Aerial crown-view tile of a tropical tree (Barro Colorado Island, Panama), acquired 20241216:
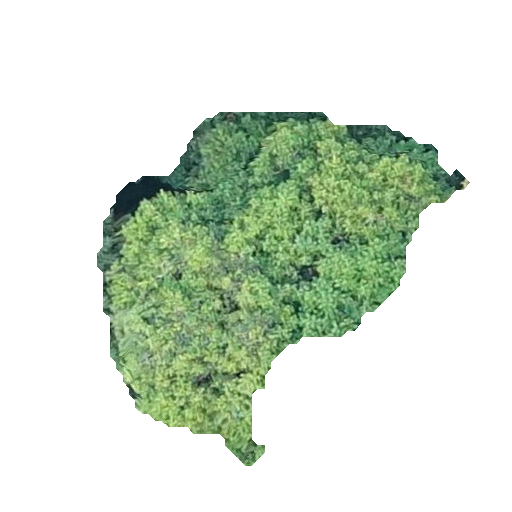
Species: Protium stevensonii
GBIF accepted scientific name: Tetragastris panamensis
Crown area: 107.955 m²